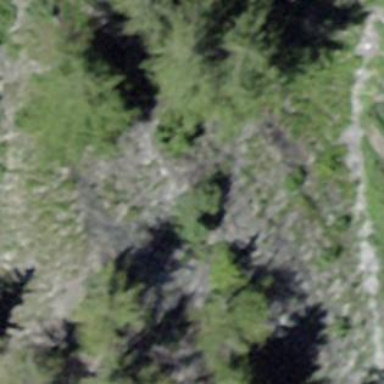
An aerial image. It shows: Forest area.